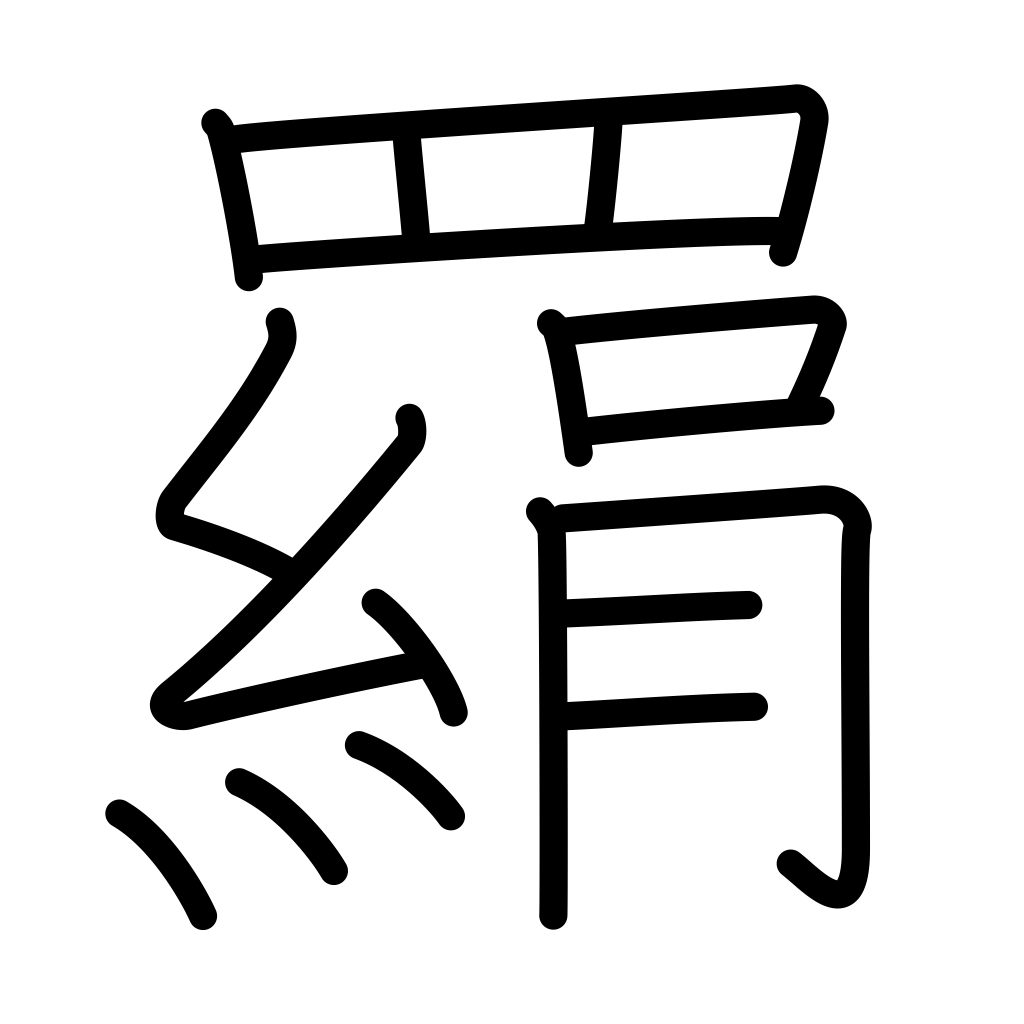
Meaning: trap, snare